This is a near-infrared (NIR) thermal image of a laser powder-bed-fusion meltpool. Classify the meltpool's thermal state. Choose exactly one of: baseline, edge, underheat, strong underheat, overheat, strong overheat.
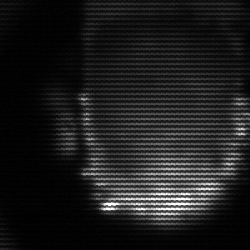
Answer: baseline